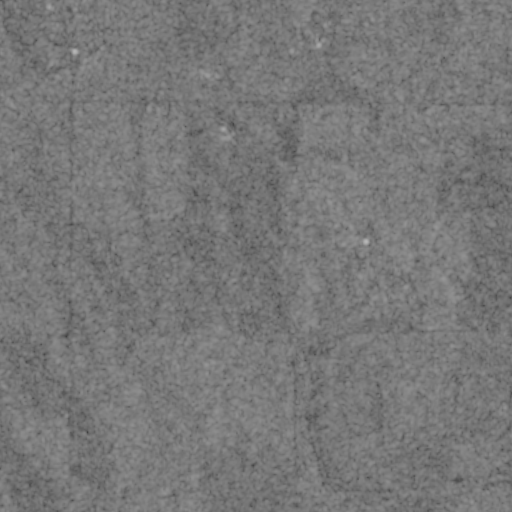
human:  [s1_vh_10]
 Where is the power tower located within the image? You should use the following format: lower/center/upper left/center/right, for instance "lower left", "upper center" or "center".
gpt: The power tower is located in the lower left of the image.
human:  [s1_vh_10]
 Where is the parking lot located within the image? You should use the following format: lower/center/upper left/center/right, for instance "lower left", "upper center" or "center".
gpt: There is no parking lot in the image.

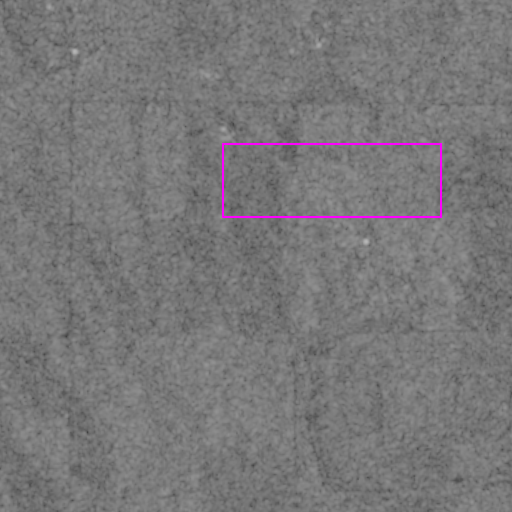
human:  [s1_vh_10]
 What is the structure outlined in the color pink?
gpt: There is no pink outline.
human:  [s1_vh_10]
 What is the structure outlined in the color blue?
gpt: There is no structure outlined in blue.